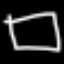
Label: square